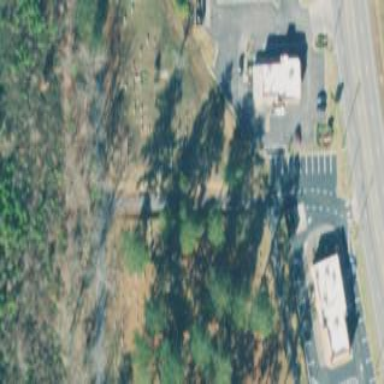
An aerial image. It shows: Cemetery.